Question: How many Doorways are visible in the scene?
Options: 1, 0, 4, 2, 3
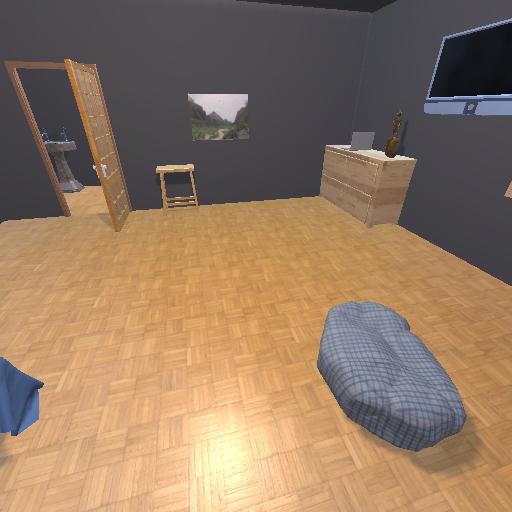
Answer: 1